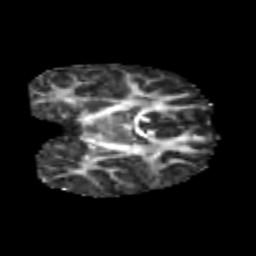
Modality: FA
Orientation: coronal
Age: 6
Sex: female
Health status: healthy